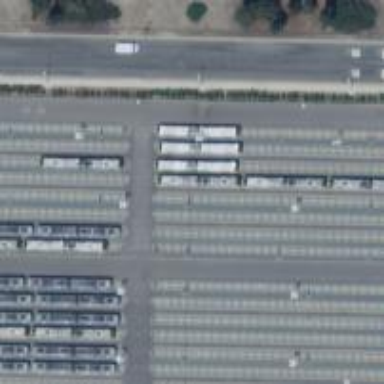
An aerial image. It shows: Light rail service yard with electrified contact lines.